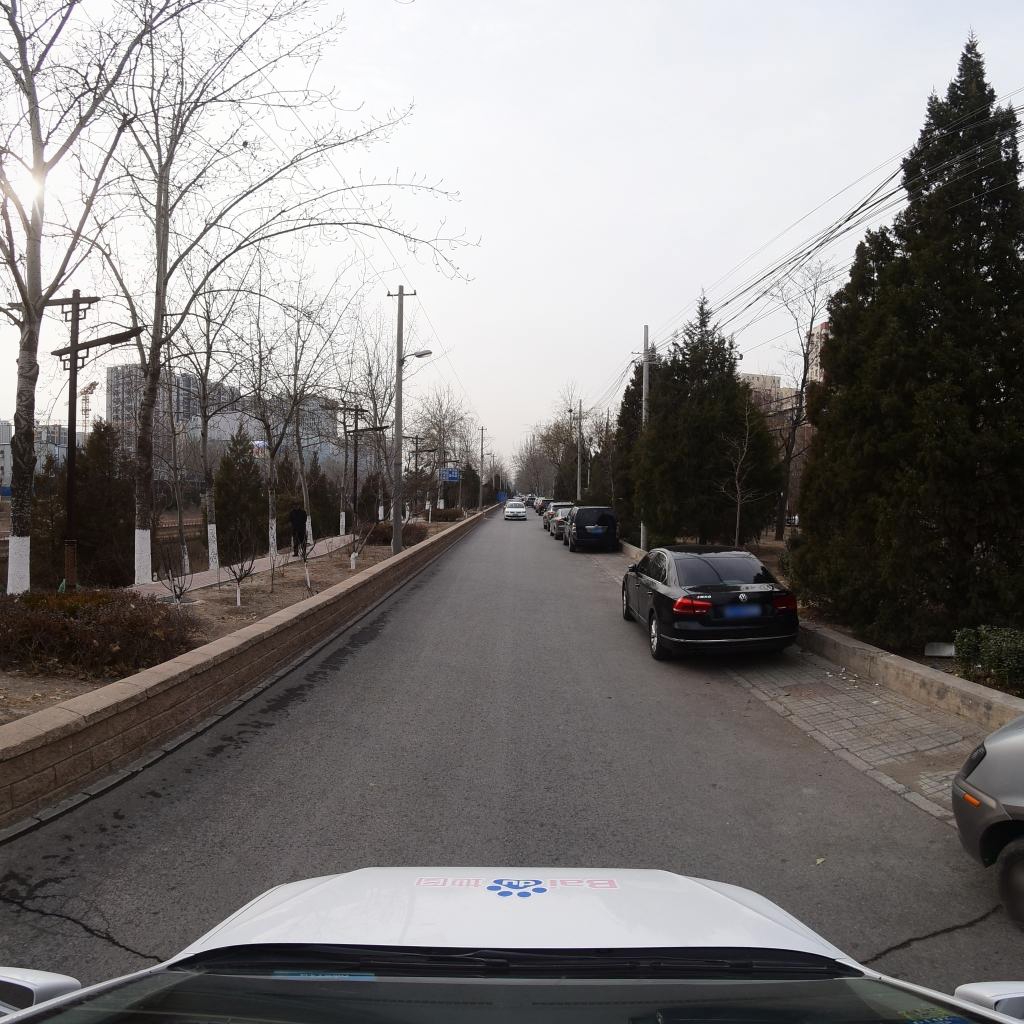
Region: Fengtai
Road damage annotations: alligator crack, transverse crack